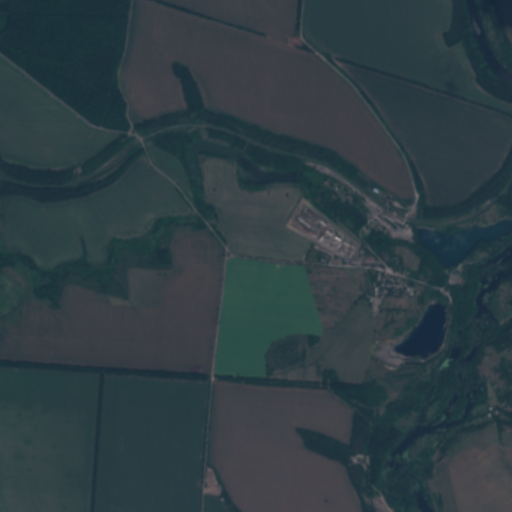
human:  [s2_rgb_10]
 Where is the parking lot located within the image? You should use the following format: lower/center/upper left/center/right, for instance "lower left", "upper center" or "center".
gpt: The parking lot is located in the center right of the image.
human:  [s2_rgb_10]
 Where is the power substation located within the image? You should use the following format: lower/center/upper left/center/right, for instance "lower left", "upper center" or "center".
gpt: The power substation is located in the center of the image.
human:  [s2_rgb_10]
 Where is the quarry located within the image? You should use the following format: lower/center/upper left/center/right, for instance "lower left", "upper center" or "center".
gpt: The quarry is located in the lower right of the image.
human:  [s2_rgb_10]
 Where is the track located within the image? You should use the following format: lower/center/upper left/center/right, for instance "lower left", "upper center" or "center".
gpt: There is no track in the image.